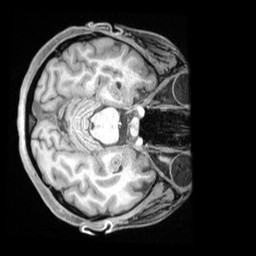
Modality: T1w
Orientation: axial
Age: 21
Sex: female
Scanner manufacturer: siemens
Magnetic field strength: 3 T
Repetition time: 1.68 s
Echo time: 0.00188 s